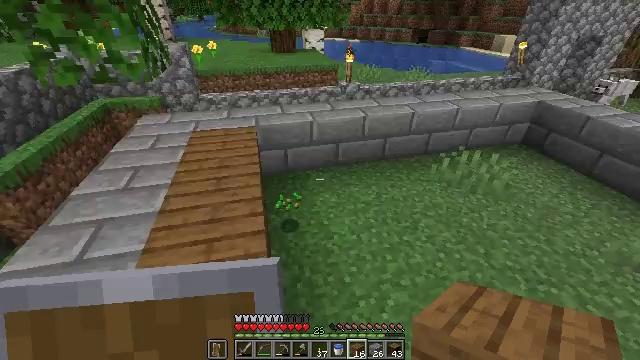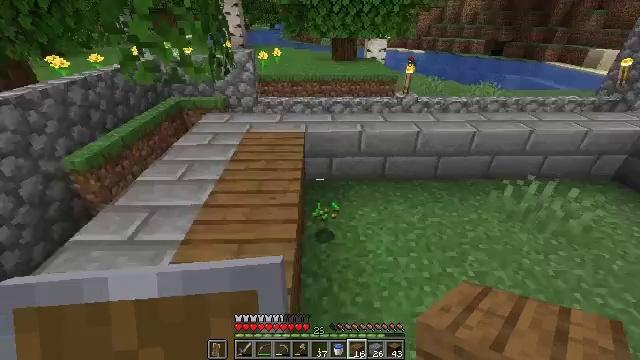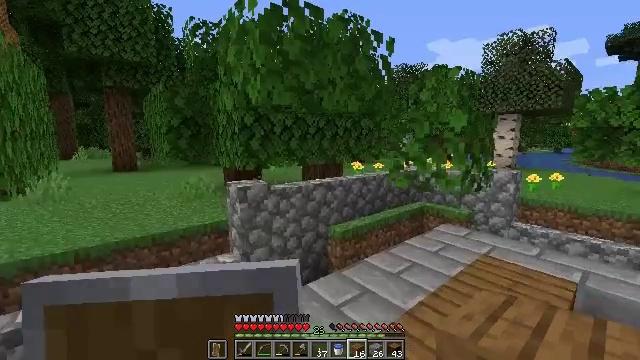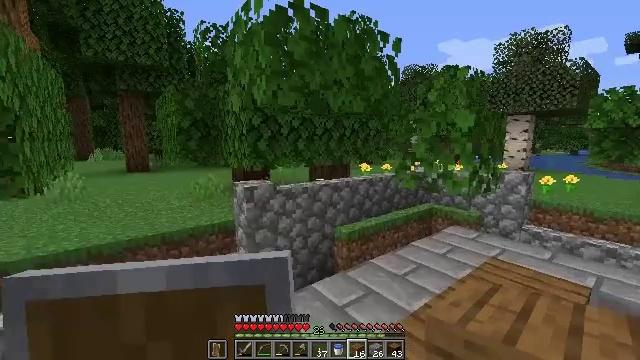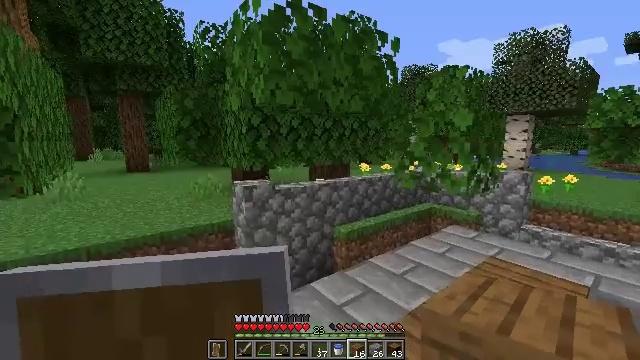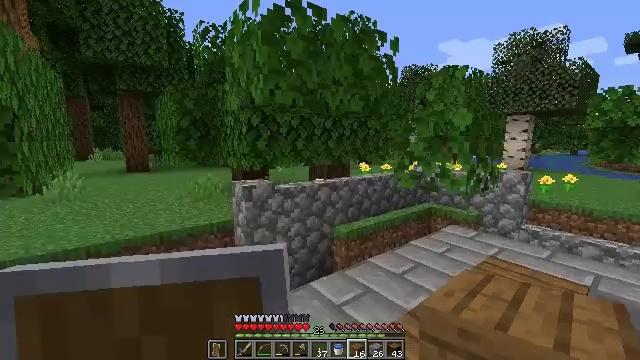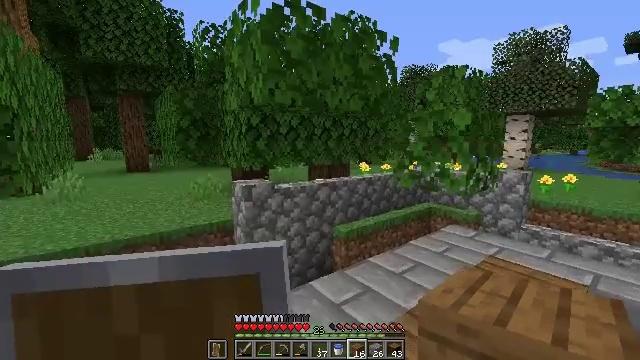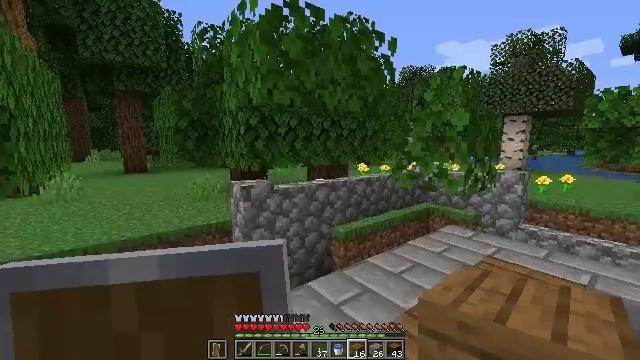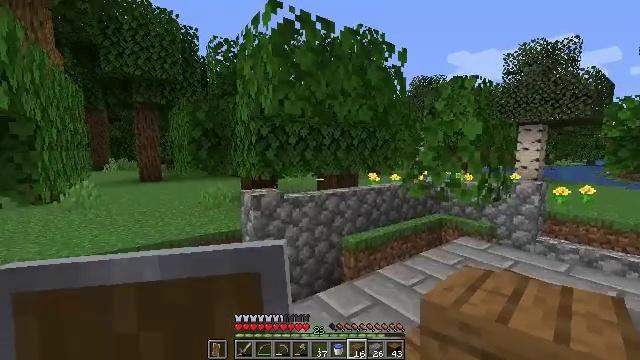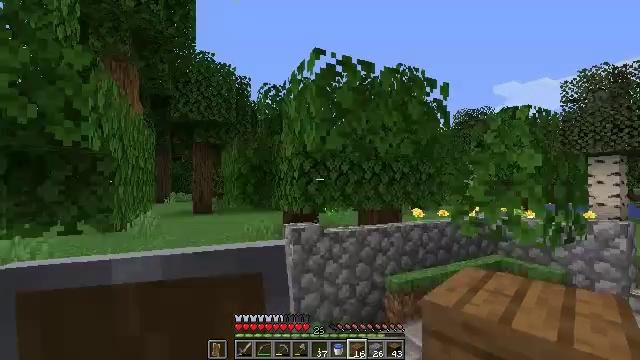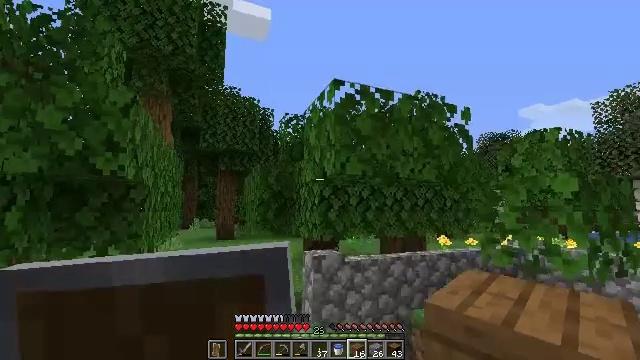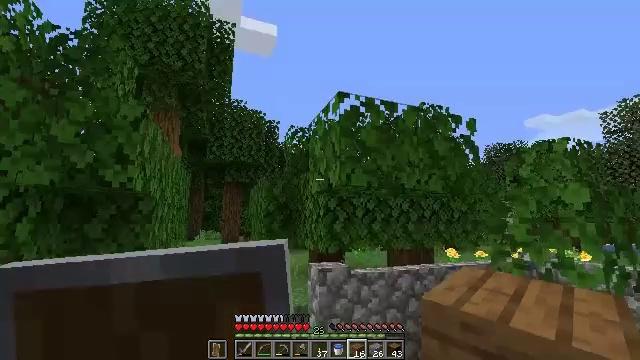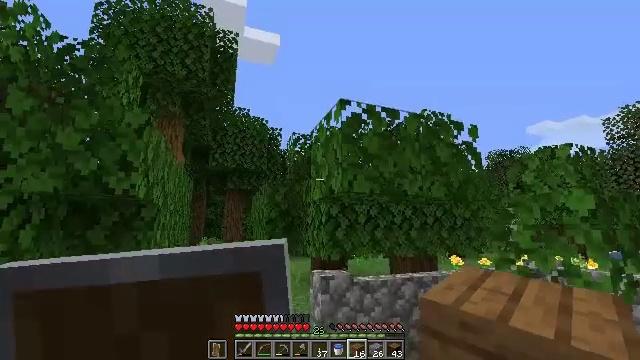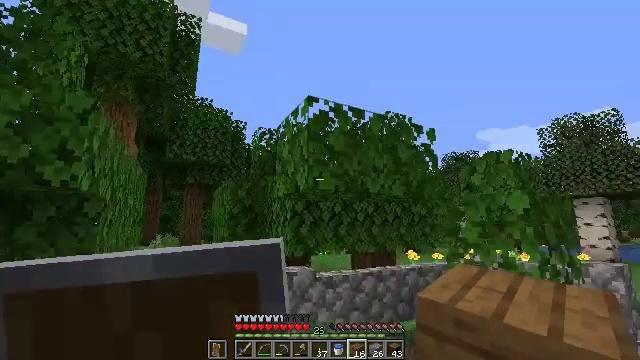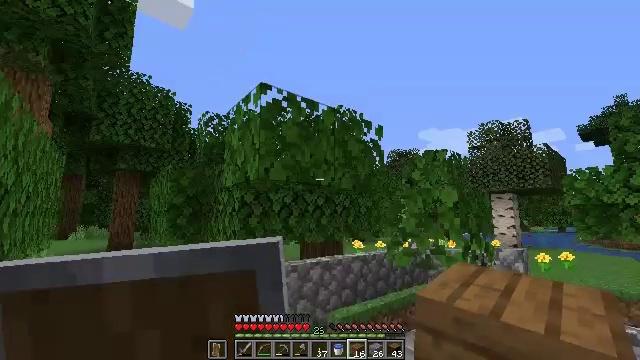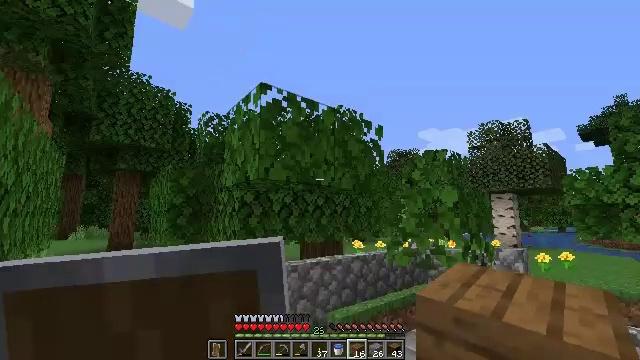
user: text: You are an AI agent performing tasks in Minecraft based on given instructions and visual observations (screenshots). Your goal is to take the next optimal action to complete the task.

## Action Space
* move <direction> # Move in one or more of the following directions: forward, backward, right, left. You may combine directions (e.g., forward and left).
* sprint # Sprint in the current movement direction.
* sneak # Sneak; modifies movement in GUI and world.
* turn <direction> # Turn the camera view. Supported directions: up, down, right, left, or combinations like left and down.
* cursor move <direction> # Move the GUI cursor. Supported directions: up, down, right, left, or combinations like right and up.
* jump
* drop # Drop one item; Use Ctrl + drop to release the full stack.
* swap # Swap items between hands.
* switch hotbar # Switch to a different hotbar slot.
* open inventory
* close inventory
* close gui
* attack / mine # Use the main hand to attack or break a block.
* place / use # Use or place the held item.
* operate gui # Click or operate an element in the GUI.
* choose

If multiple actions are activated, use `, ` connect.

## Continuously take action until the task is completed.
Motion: motion action
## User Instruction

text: Break oak leaves from the trees.
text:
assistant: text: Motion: no_op
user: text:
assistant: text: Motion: turn left and up
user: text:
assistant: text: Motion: turn left
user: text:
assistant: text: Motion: no_op
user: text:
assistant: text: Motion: no_op
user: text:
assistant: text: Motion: no_op
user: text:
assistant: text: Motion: no_op
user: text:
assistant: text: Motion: turn left and up
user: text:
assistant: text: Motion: turn left and up
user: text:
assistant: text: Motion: turn left and up
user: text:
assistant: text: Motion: turn left and up
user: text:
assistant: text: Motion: turn up
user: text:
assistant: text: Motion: turn right
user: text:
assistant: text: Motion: turn right and down
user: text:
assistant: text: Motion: attack / mine
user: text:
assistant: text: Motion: attack / mine
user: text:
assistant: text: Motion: attack / mine
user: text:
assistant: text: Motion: attack / mine
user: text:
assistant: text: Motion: attack / mine
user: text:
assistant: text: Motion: attack / mine
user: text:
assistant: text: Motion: attack / mine
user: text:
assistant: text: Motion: attack / mine
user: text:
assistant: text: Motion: attack / mine
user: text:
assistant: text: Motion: attack / mine
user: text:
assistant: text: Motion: move forward, attack / mine
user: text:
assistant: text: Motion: move forward, attack / mine
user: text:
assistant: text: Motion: move forward, turn right, attack / mine
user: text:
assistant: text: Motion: move forward, attack / mine
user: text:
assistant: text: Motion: attack / mine
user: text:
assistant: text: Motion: attack / mine